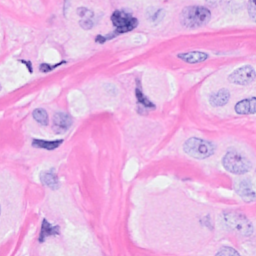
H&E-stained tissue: Breast